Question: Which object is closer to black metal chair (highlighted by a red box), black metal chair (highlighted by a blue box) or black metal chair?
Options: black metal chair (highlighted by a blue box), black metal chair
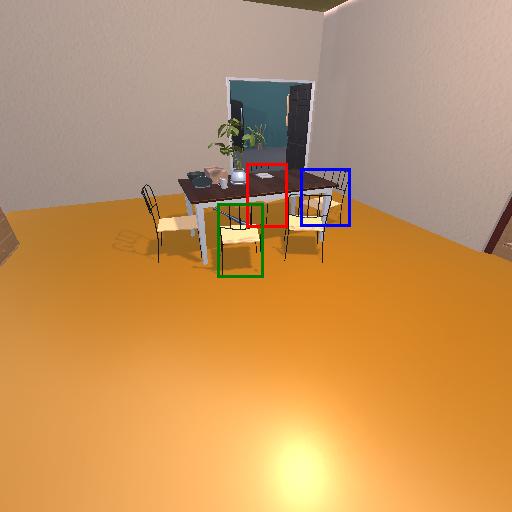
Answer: black metal chair (highlighted by a blue box)